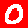
Digit: 0